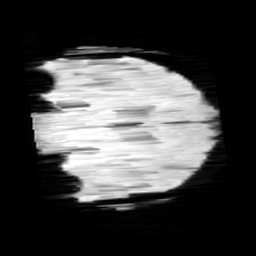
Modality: minIP
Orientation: coronal
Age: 11
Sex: male
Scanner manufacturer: siemens
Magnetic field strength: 3 T
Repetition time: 0.027 s
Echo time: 0.02 s